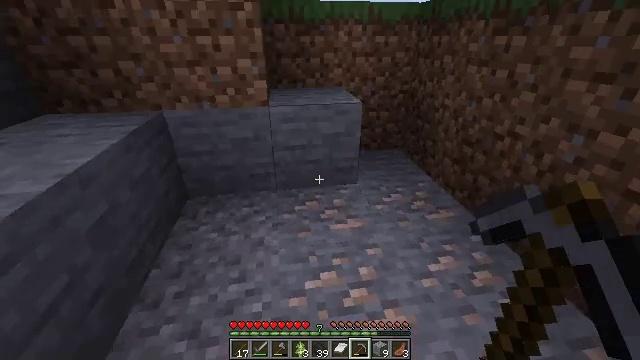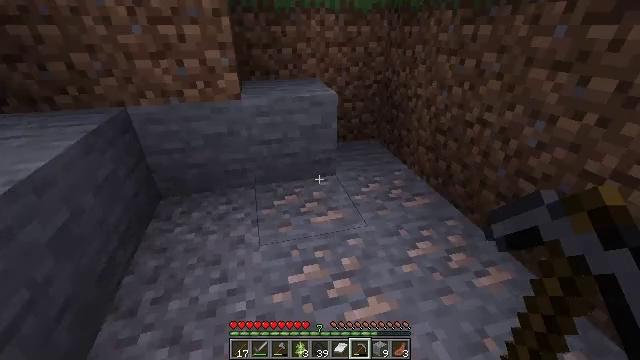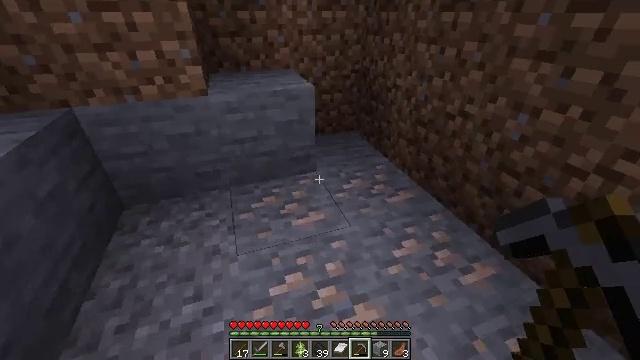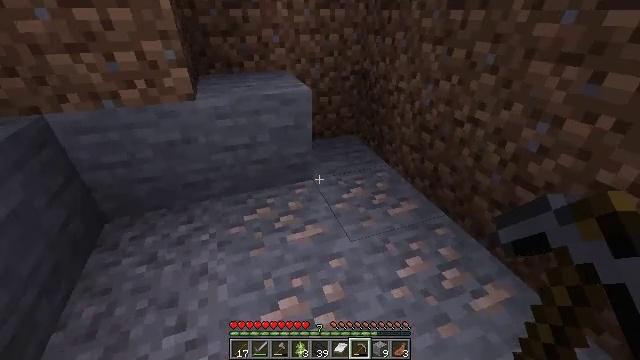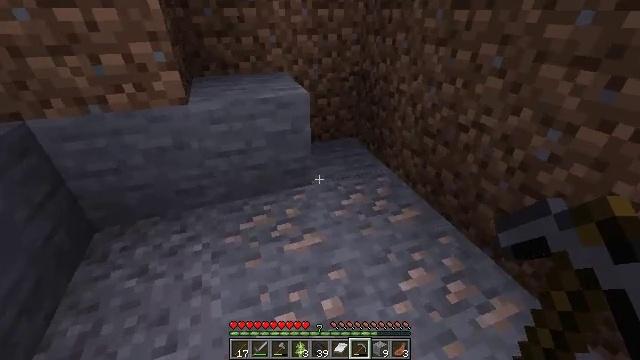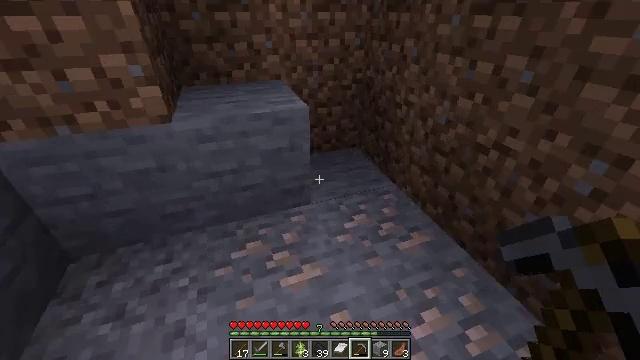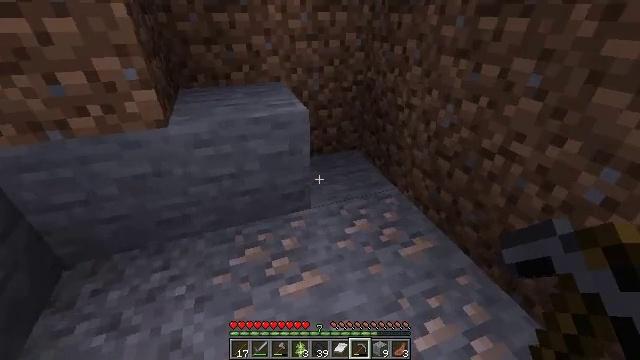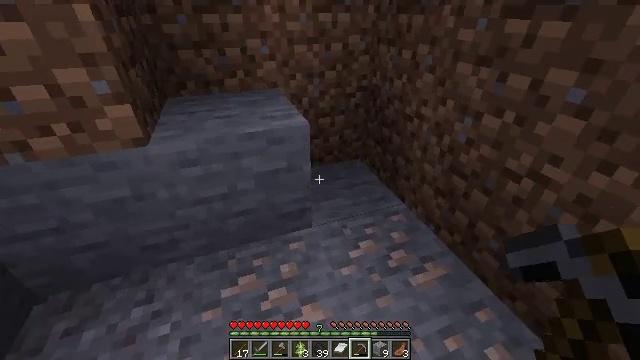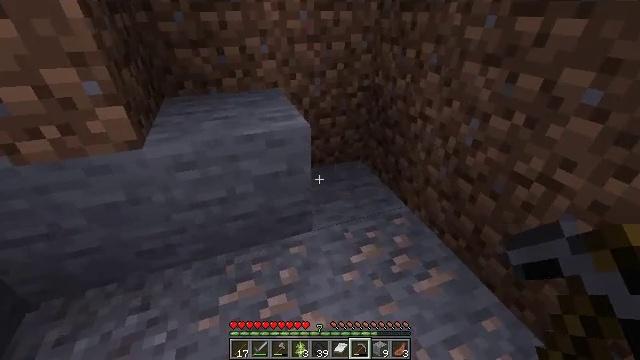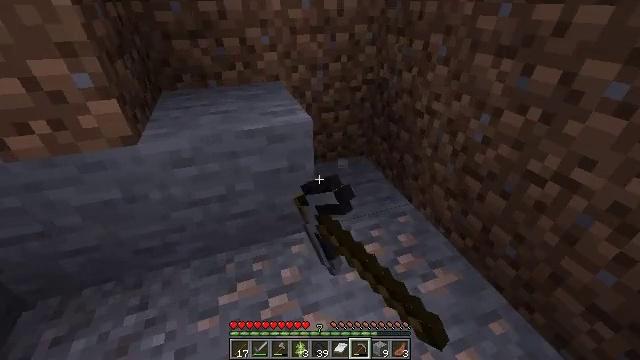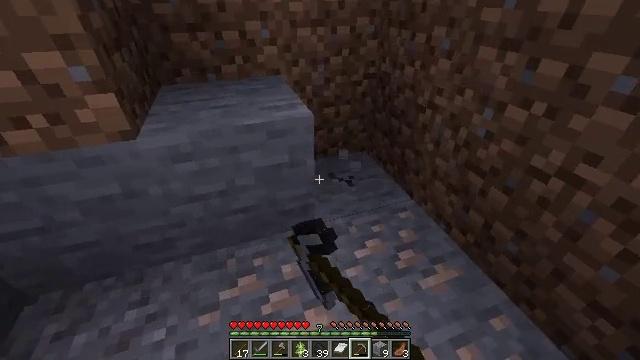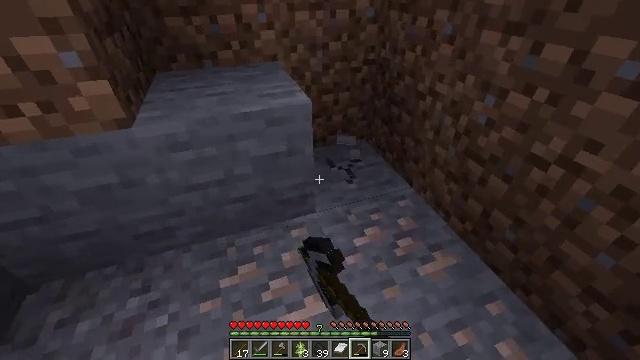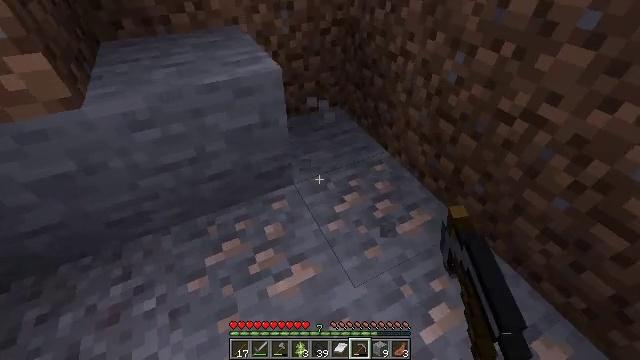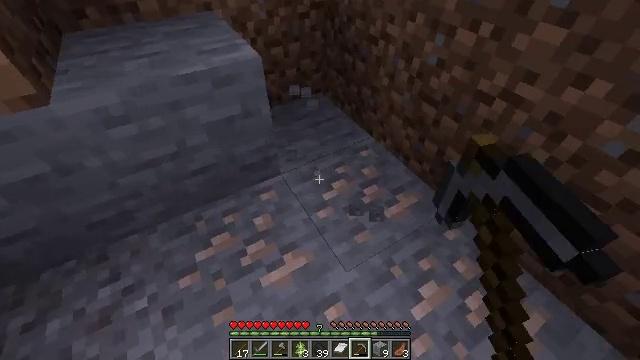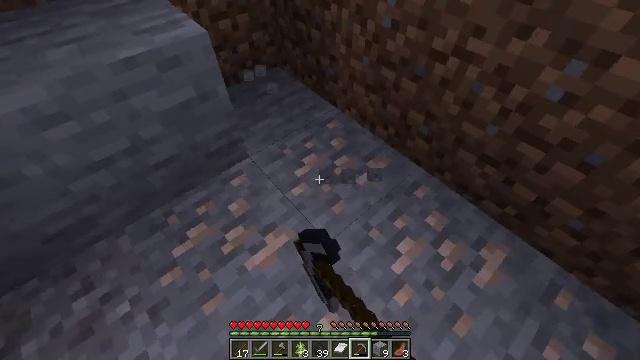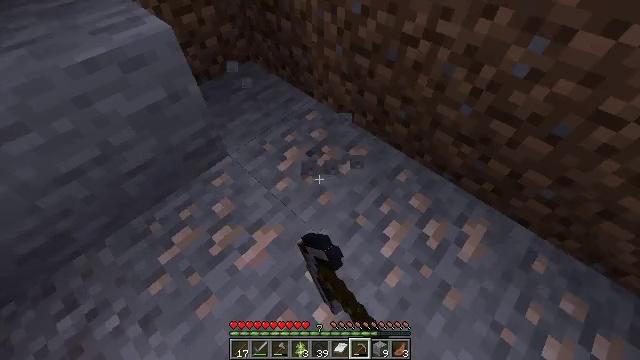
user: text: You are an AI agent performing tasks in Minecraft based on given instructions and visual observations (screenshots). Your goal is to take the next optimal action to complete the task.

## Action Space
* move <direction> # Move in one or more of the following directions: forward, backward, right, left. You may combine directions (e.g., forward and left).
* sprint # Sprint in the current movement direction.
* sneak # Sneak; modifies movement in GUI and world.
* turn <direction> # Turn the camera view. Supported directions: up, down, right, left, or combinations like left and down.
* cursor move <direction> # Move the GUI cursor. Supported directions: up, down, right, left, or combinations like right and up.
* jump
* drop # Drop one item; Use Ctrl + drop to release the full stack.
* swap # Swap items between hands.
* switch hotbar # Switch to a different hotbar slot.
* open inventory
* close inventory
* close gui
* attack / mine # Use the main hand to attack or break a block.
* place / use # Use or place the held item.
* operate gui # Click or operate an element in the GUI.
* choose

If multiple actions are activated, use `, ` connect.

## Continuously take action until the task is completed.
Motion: motion action
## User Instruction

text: Dig through stone to find iron ore.
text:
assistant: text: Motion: move forward, turn right and down
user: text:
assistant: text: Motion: move forward, turn right and down
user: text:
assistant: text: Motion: move forward
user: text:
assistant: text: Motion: move forward
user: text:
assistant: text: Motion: move forward
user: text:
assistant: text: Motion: move forward
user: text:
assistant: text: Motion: no_op
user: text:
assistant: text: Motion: attack / mine
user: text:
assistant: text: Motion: turn down, attack / mine
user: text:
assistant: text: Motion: turn down, attack / mine
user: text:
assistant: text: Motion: turn down, attack / mine
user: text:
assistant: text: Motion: turn right and down, attack / mine
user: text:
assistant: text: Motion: turn right and down, attack / mine
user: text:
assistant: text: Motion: turn right and down, attack / mine
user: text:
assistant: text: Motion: turn right and down, attack / mine
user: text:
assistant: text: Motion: turn right, attack / mine
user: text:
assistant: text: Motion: turn right, attack / mine
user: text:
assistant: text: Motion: attack / mine
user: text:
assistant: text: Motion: attack / mine
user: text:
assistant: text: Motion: attack / mine
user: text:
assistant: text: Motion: attack / mine
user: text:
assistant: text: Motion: attack / mine
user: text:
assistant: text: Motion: attack / mine
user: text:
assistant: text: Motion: attack / mine
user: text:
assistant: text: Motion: attack / mine
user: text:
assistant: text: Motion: attack / mine
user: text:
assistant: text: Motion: attack / mine
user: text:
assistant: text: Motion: attack / mine
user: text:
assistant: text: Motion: attack / mine
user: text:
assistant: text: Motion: attack / mine